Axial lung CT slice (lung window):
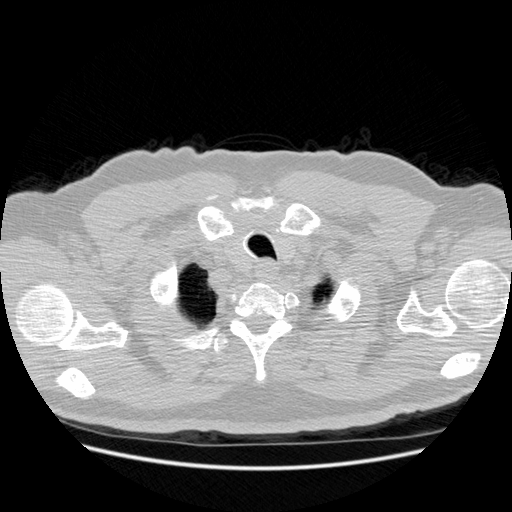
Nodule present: no